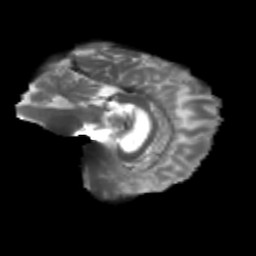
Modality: T2w
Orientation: sagittal
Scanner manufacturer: siemens
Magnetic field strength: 3 T
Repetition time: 4.16 s
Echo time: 0.0806 s